Question: I need custom paper size in Crystal Reports width = 33cm and height = 21.5cm.
I want this size to print an invoice only.
I added in the printer settings a custom paper size to add It in a report.
Put the maximum width size is 30.4cm.
So, how can I create a custom paper size by C# code, or any thing else?

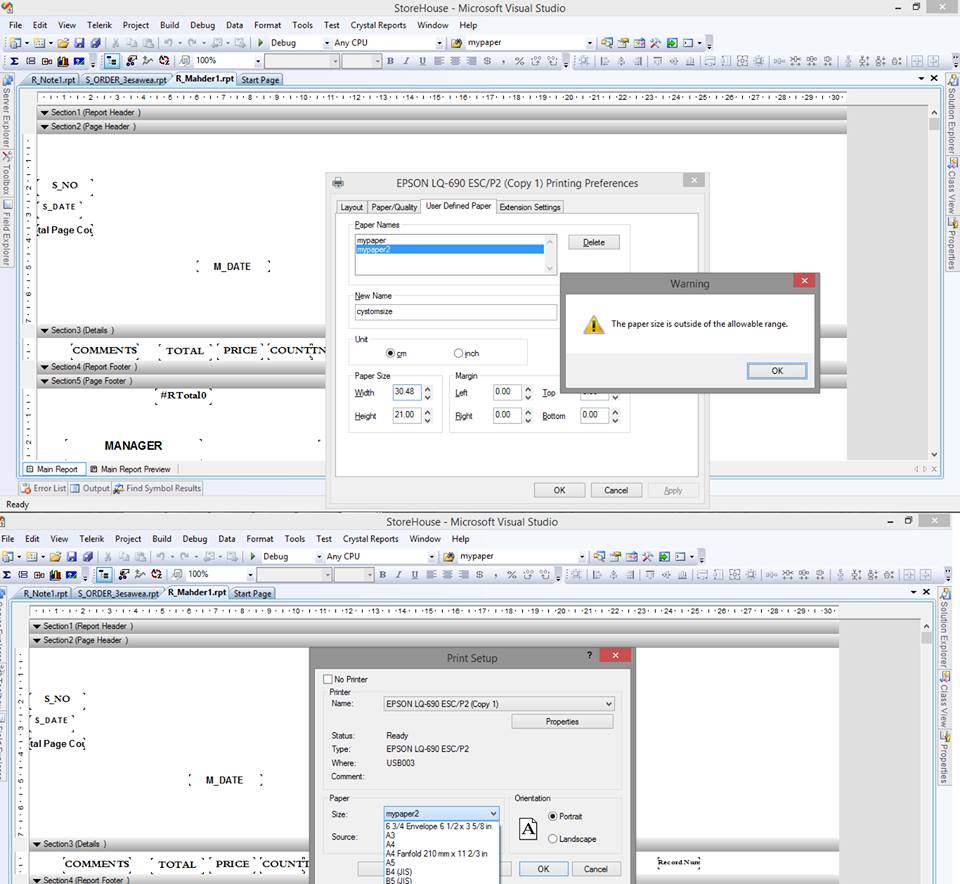
Answer: Open your .rpt file. Right click, then select design -> page setup. You could use user defined size from your printer or custom your paper size. I hope it solves your problem.